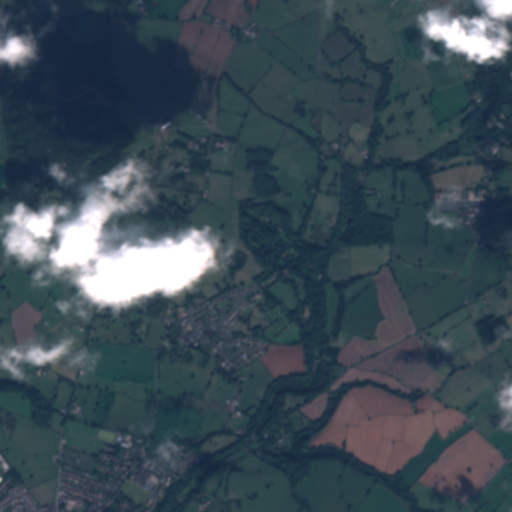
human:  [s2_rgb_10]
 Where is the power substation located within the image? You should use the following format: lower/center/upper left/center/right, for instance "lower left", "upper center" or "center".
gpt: The power substation is located in the lower left of the image.
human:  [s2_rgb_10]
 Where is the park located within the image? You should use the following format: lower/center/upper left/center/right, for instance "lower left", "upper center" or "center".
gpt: There is no park in the image.